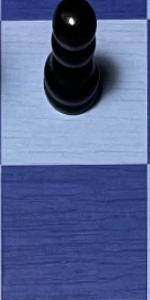
Label: Empty